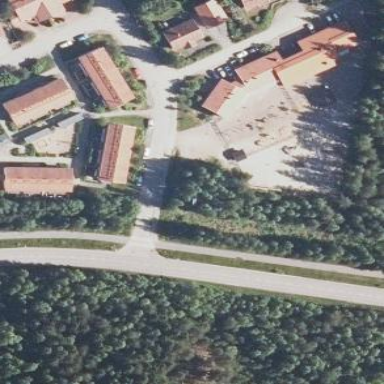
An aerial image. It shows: Kindergarten.